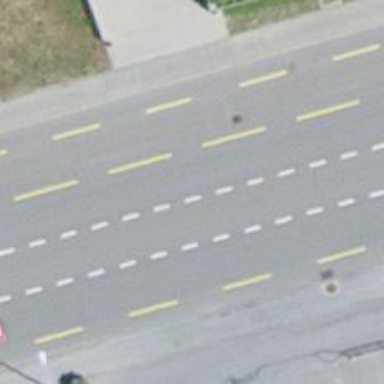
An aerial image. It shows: Primary highway with asphalt surface and designated lane for cyclists.